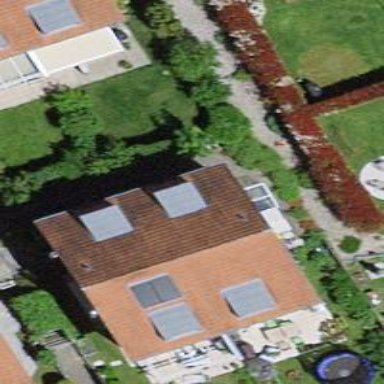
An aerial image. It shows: Simple house.